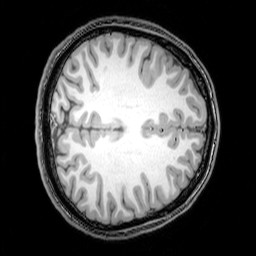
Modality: T1w
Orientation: axial
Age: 25
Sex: male
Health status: healthy
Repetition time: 0.081 s
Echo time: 0.037 s